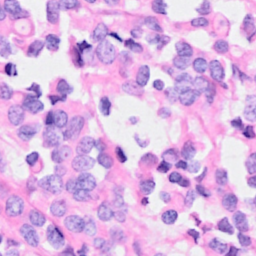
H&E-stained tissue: Breast